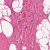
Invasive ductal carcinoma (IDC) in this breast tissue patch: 0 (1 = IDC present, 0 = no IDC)